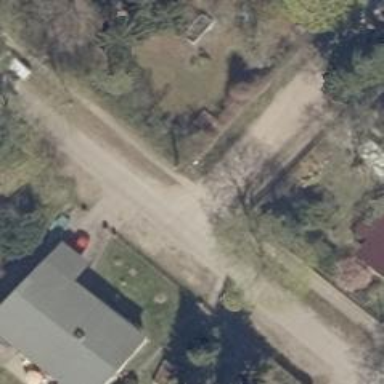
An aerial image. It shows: Residential road.